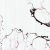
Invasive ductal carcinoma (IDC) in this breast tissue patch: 0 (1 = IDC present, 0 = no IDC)